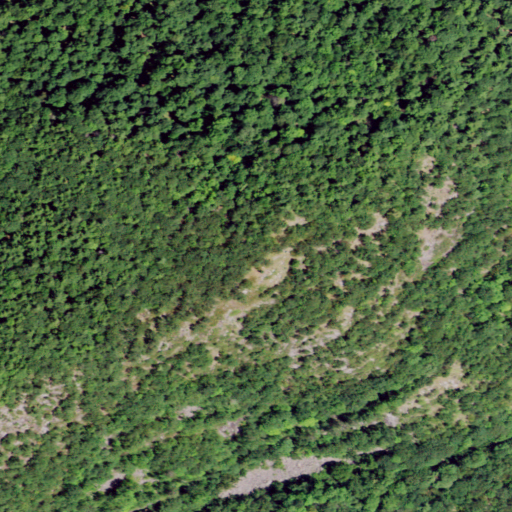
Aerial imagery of mountain in New York named French Point Mountain containing deciduous forest, mixed forest, and evergreen forest